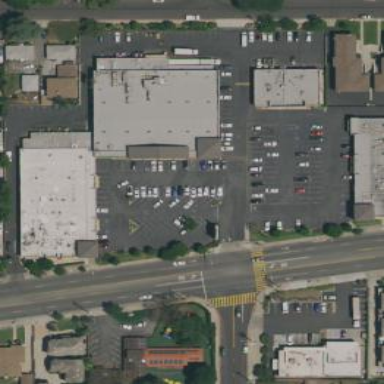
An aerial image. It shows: Commercial area.